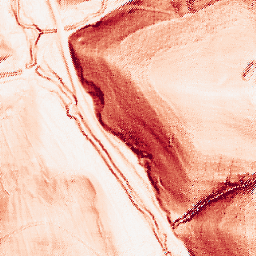
Category: morphological
Decomposition family: morphological_square
Decomposition parameters: operation: gradient
size: 3
Upsampling method: regularized
Upsampling parameters: scale: 4
lambda_reg: 0.1
Upsampling scale: 4